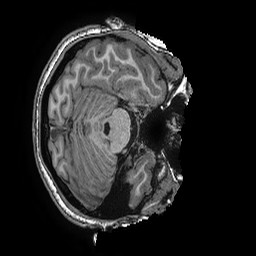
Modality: T1w
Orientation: axial
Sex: female
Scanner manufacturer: ge
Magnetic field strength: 3 T
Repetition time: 0.0077 s
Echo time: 0.003436 s